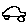
Label: car